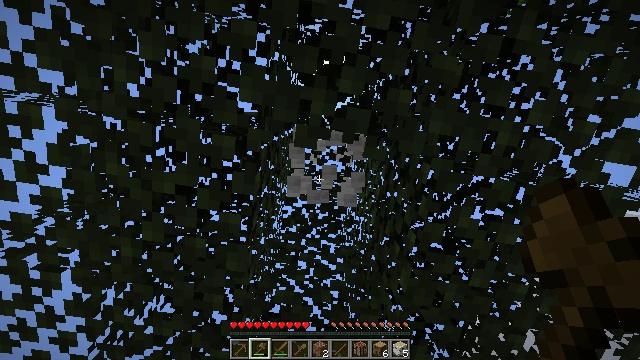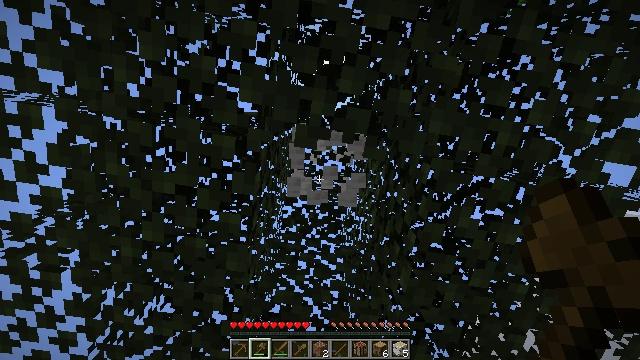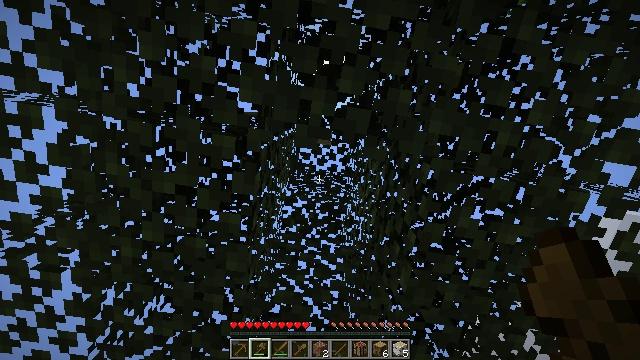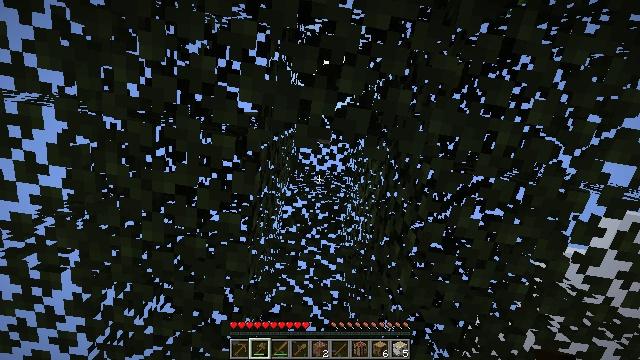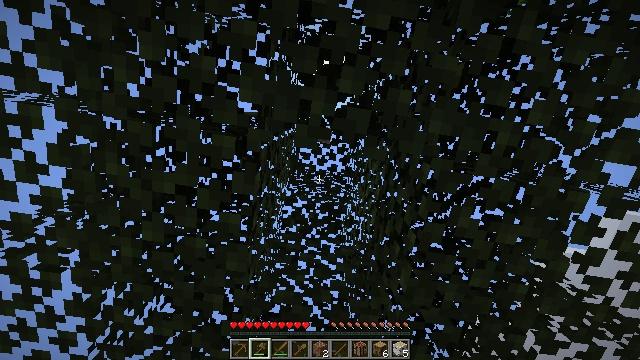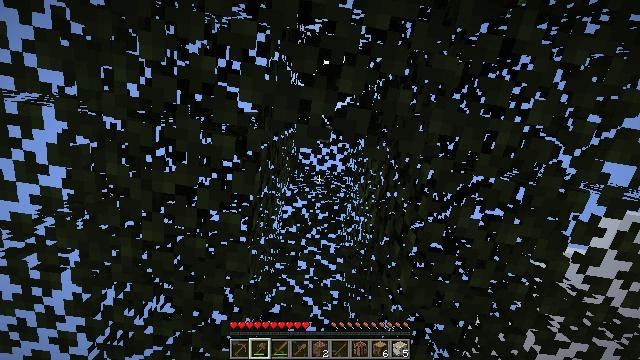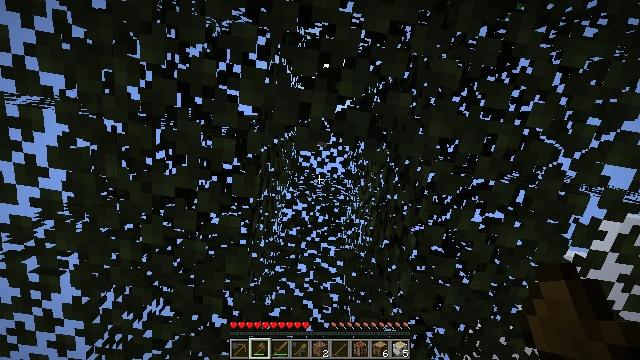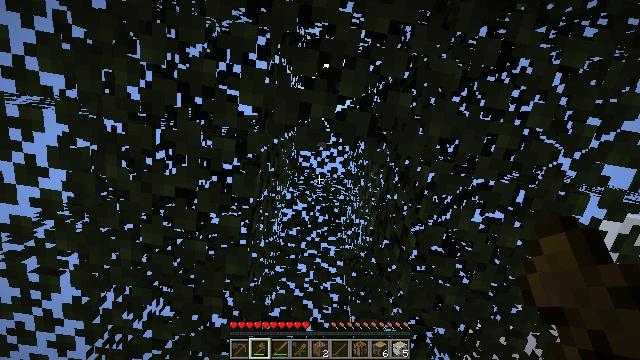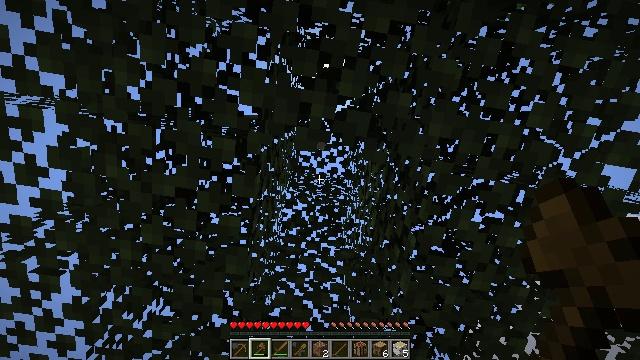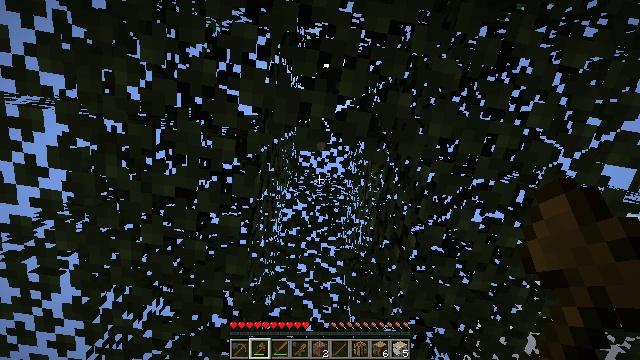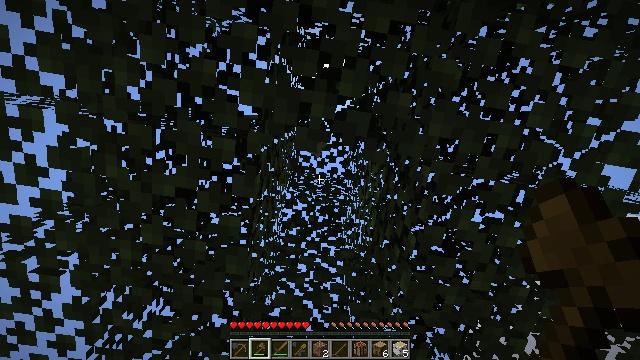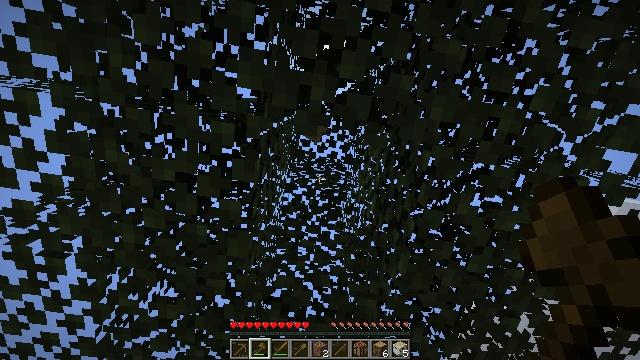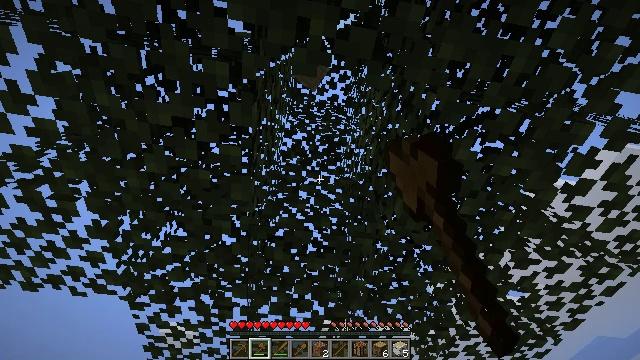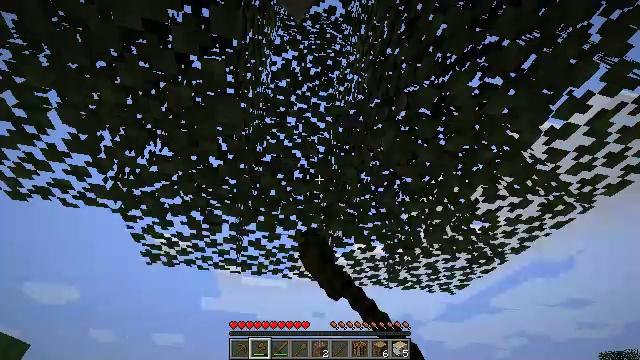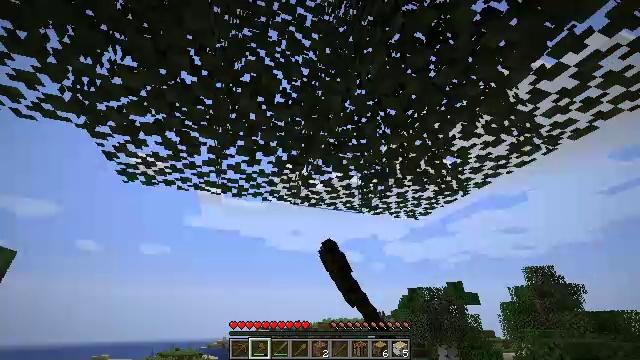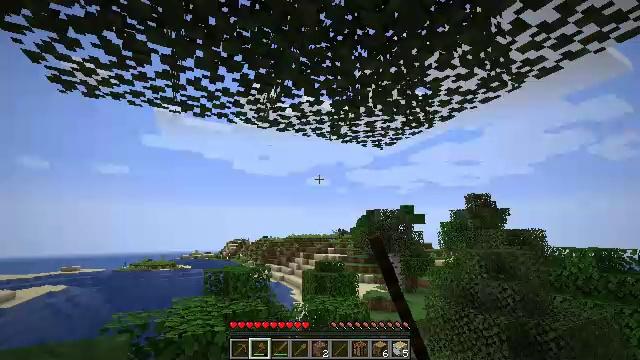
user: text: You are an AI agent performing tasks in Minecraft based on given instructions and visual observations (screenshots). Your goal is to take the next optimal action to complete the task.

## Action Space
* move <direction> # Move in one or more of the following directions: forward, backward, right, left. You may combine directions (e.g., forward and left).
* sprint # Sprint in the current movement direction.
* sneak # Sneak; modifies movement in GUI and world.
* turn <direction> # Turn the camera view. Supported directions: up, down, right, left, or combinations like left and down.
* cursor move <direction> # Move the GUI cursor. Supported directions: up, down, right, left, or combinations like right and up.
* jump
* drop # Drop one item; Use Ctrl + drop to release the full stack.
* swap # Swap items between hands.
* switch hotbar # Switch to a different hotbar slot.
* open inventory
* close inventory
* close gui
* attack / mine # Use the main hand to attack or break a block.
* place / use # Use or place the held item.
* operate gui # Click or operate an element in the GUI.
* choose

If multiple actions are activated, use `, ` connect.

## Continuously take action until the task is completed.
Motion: motion action
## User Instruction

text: Break the peony to collect it.
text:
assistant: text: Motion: attack / mine
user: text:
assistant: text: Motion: attack / mine
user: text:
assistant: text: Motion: attack / mine
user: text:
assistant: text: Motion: attack / mine
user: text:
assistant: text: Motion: attack / mine
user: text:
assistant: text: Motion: attack / mine
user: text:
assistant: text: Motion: attack / mine
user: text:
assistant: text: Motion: attack / mine
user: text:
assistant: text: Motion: attack / mine
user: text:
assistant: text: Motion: attack / mine
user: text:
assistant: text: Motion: turn down, attack / mine
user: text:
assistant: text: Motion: turn down
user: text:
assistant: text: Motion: turn right and down
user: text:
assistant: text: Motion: turn right and down
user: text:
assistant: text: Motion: turn right and down
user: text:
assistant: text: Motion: turn right and down
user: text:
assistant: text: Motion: turn right and down
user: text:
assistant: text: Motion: turn down
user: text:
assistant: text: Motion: turn right and down
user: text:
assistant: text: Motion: turn right and down
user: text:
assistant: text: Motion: turn right and down
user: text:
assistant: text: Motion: turn right and down
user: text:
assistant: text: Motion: turn right and down
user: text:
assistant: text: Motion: turn down
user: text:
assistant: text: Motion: turn down
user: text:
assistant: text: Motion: no_op
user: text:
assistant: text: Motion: no_op
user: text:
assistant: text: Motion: turn right and up
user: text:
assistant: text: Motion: turn right and up
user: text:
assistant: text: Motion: turn up